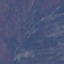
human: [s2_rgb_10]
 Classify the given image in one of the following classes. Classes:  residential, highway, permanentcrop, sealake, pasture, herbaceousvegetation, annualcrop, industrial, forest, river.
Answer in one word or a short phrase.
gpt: HerbaceousVegetation